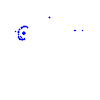
Particle: proton